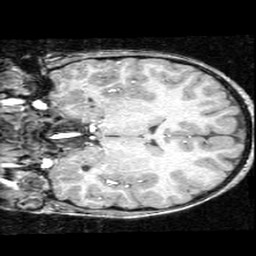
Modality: T1w
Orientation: coronal
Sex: female
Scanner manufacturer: ge
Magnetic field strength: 1.5 T
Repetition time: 21 s
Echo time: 0.008 s